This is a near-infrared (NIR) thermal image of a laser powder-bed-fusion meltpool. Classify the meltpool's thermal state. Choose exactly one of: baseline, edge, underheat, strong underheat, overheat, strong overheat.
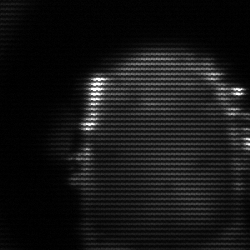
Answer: baseline